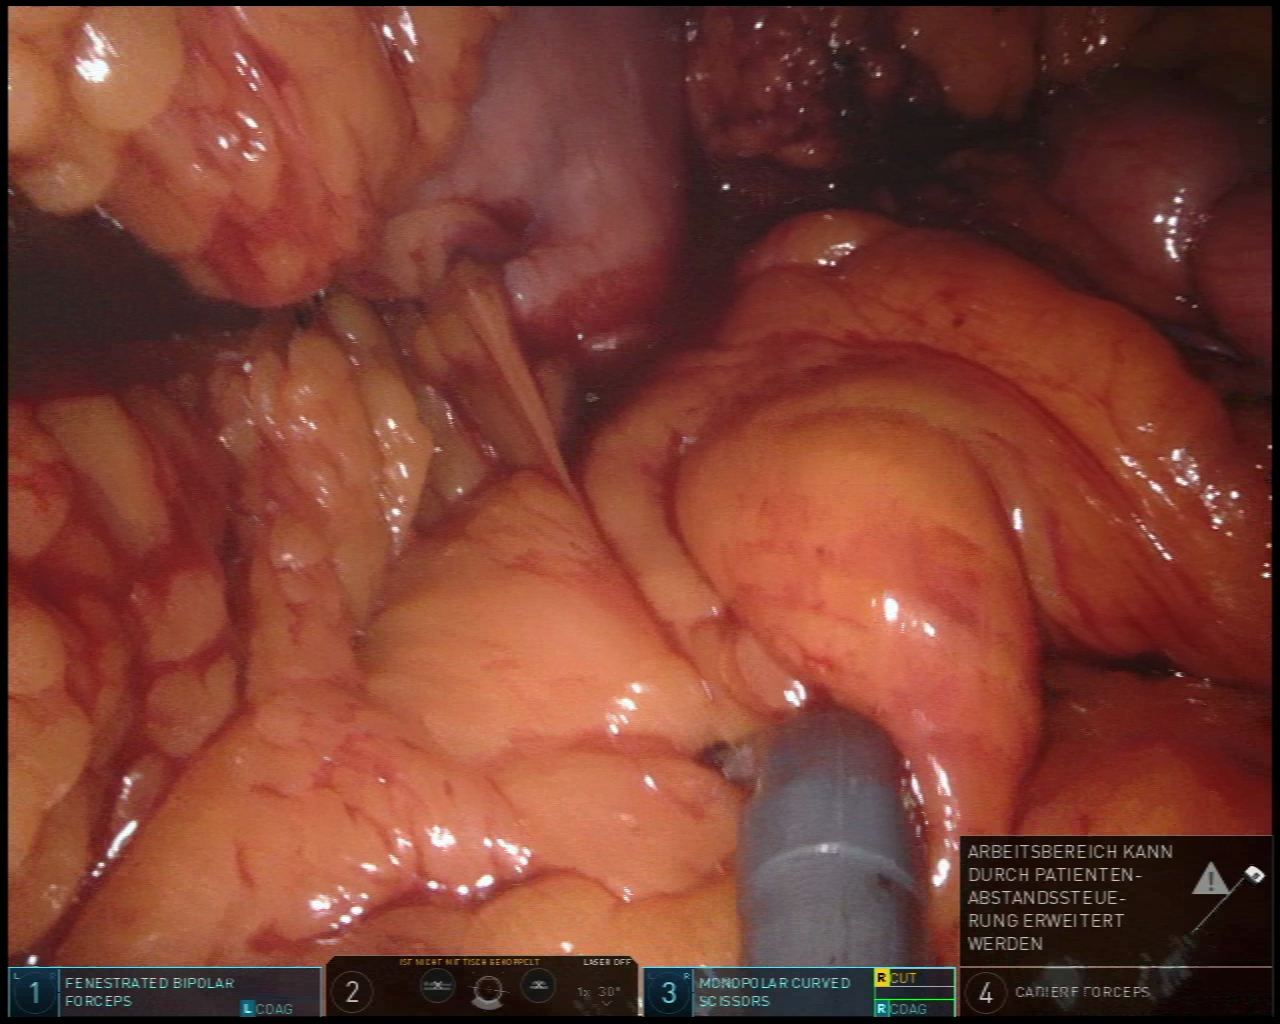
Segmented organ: stomach
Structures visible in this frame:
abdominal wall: no
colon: yes
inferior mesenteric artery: no
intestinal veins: no
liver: no
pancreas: no
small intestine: no
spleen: no
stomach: yes
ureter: no
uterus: no
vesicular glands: no